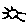
Label: sun